Question: I am trying to convert my quadprog linear quadratic problem over to fmincon so that later I can add nonlinear constraints. I am having difficulty when I compare my solutions using the two methods (for the same problem). The odd thing is that I get very different cost output when I get almost the same x values. Below is a simplified case of my code without constraints.
Here, my objective function is
>
'''
%objective function
% cost = a + b*x(1) + c*x(1)^2 + d + e*x(2) + e*x(2)^2
param = [1;2;3;4;5;6];
H = [2*param(3) 0; 0 2*param(6)];
f = [param(2); param(5)];
x0 = [0,0];
[x1,fval1] = quadprog(H,f);
[x2,fval2] = fmincon(@(x) funclinear(x,param), x0);
fval1
fval2
%% defining cost objective function
function cost = funclinear(x, param);
cost=(param(1) + param(2)*x(1) + param(3)*(x(1))^2+ param(4) +param(5)*x(2)+param(6)*(x(2))^2);
end
'''
My resulting x1 and x2 are
'''
x1 =[-3.333333333305555e-01;-4.166666666649305e-01];
x2 =[-3.333333299126037e-01;-4.166666593362859e-01];
'''
which makes sense that they are slightly different since they are different solvers.
However my optimized costs are
'''
fval1 =-1.375000000000000e+00;
fval2 =3.625000000000001e+00;
'''
Does this mean that my objective function is different than my H and f? Any help would be appreciated.
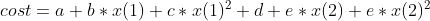
Answer: In the quadprog formulation, the constant terms 'a' and 'd' are not considered.
'''
param(1)+param(4) = 1 + 4 = 5
'''
The difference of your results is also '5'.